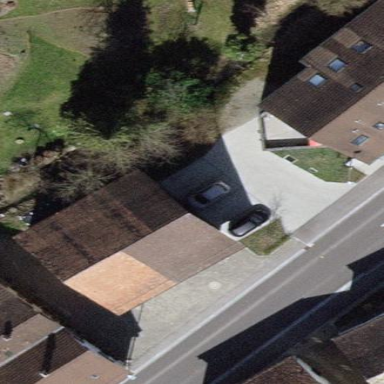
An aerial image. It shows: Group of garages.